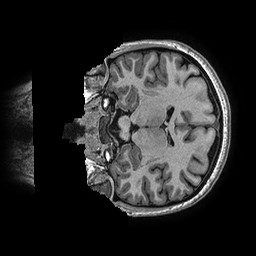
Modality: T1w
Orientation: coronal
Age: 28
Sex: female
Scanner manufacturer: ge
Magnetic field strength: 3 T
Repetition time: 0.006952 s
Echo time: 0.00292 s